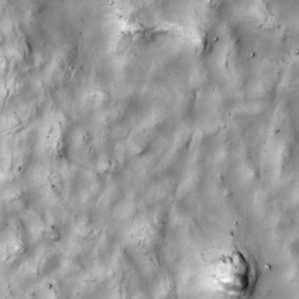
Label: non_frost